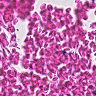
Metastatic tissue present: no